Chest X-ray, AP view. Patient: 46 years old, sex F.
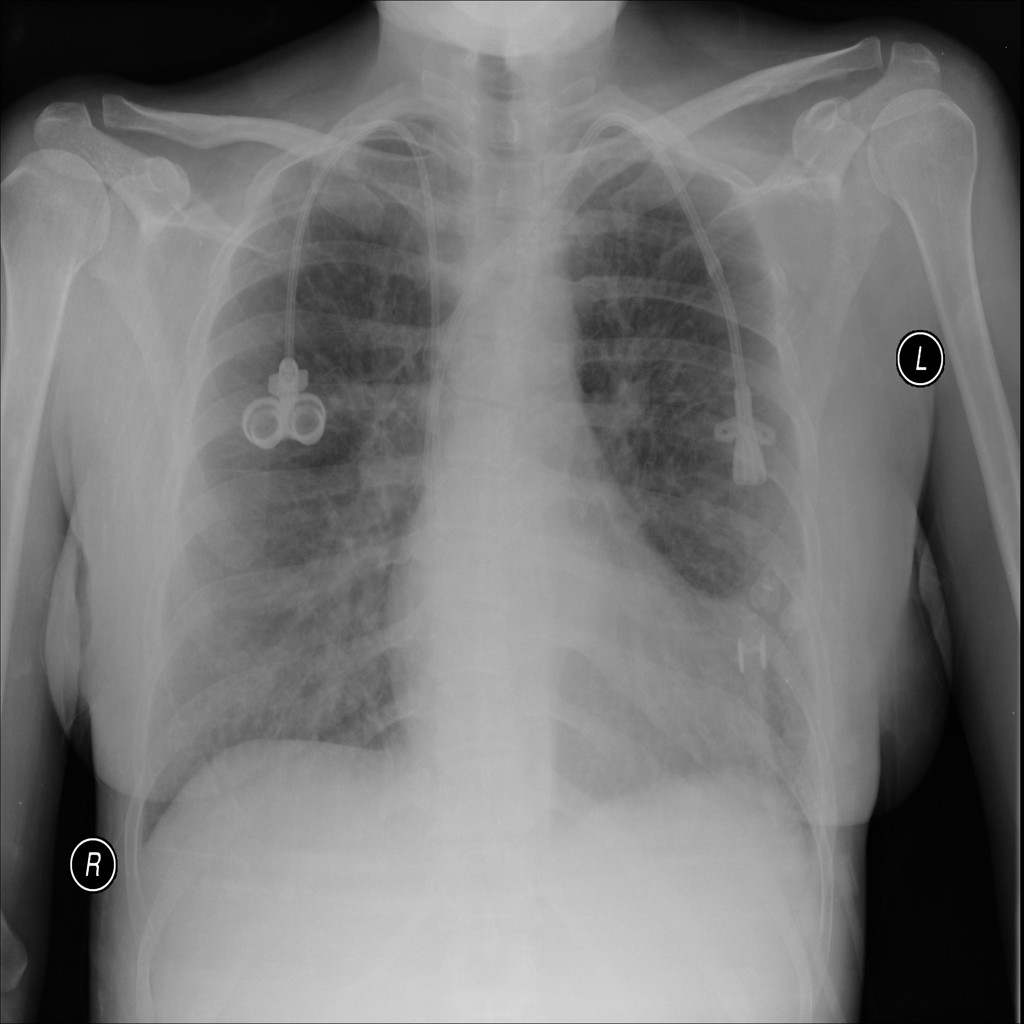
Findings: Infiltration